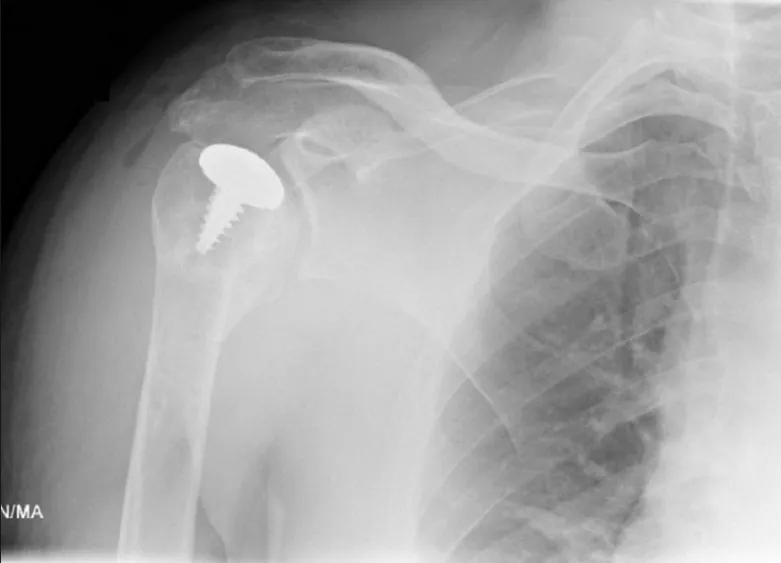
Check radiograph postoperatively.
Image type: radiology (x_ray)